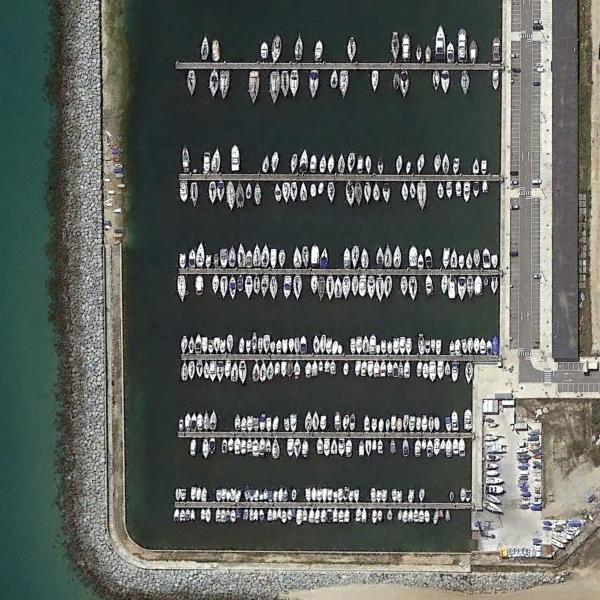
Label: Port